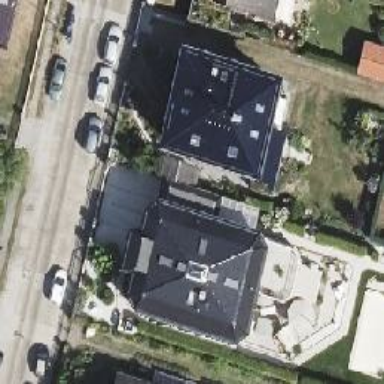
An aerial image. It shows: Detached building.